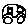
Label: car